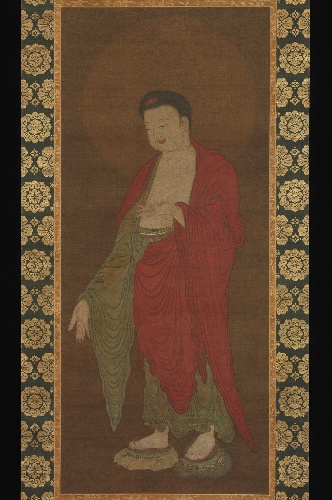
Title: 南宋   佚名   阿彌陀佛圖   軸|Buddha Amitabha Descending from his Pure Land
Artist: Unidentified artist
Date: 13th century
Object type: Hanging scroll
Classification: Paintings
Medium: Hanging scroll; ink and color on silk
Culture: China
Period: Southern Song dynasty (1127–1279)
Dimensions: Image: 53 1/2 in. × 23 in. (135.9 × 58.4 cm)
Overall with mounting: 95 3/4 × 31 3/4 in. (243.2 × 80.6 cm)
Overall with knobs: 95 3/4 × 33 1/2 in. (243.2 × 85.1 cm)
Department: Asian Art
Credit line: Purchase, The Dillon Fund Gift, 1980
Accession year: 1980
Repository: Metropolitan Museum of Art, New York, NY
Tags: Buddhism|Buddha